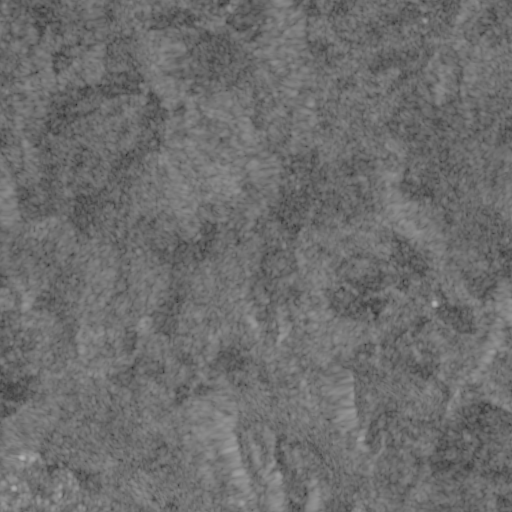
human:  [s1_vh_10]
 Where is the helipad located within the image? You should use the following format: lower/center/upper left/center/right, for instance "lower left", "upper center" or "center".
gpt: The helipad is located in the center left of the image.
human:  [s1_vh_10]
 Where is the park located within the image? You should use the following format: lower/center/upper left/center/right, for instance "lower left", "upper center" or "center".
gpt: The park is located in the lower left of the image.
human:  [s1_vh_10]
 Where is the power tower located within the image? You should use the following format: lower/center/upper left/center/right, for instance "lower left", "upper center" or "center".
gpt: The power tower is located in the upper left of the image.
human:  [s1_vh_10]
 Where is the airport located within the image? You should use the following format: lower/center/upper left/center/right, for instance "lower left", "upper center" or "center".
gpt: There is no airport in the image.

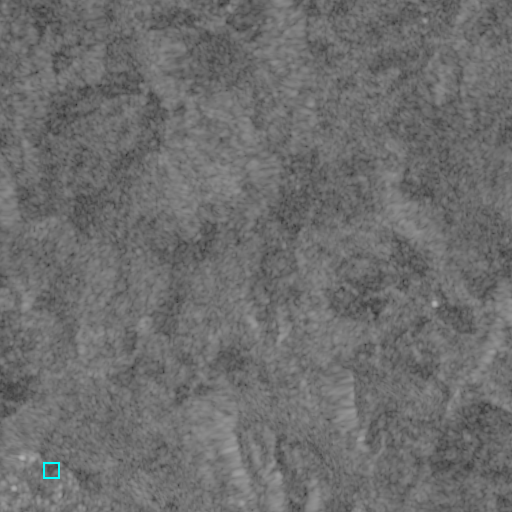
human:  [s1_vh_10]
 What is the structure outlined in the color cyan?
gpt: The structure outlined in cyan is a park.
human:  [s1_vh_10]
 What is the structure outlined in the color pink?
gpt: There is no pink outline.